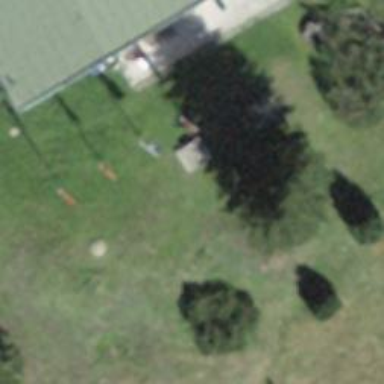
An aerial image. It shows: Picnic table located in leisure land area.